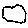
Label: cloud